Aerial crown-view tile of a tropical tree (Barro Colorado Island, Panama), acquired 20250818:
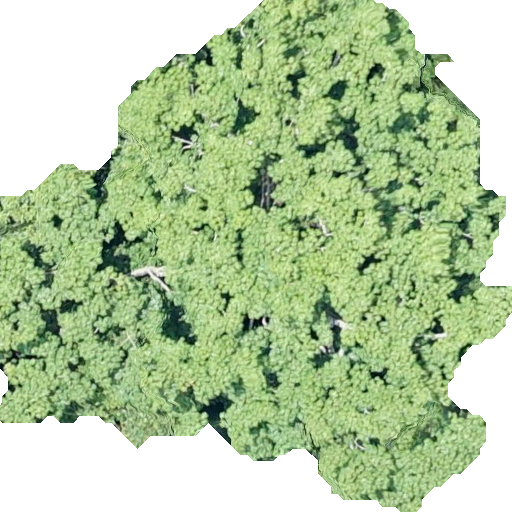
Species: Pseudobombax septenatum
GBIF accepted scientific name: Pseudobombax septenatum
Crown area: 276.145 m²